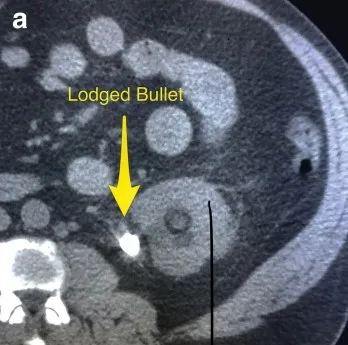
CT scan image indicates a bullet fragment in the right UPJ. Transverse view.
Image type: radiology (ct)